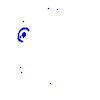
Particle: pion